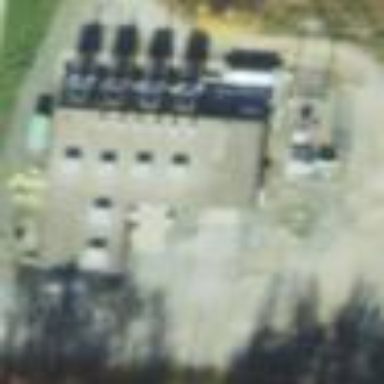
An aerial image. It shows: Power plant.